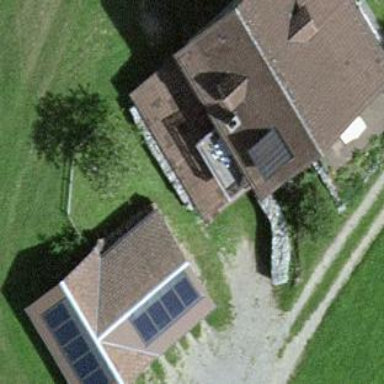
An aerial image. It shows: Farm building with gabled roof.